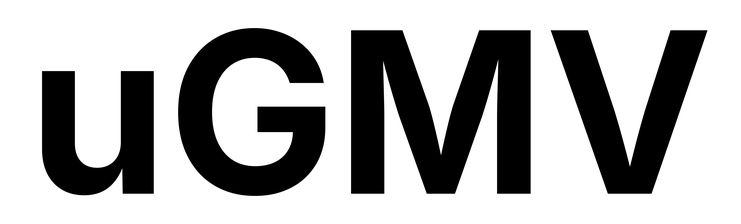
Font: Inter_Bold